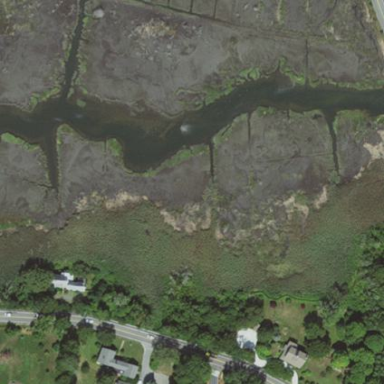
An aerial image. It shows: Saltmarsh wetland area.